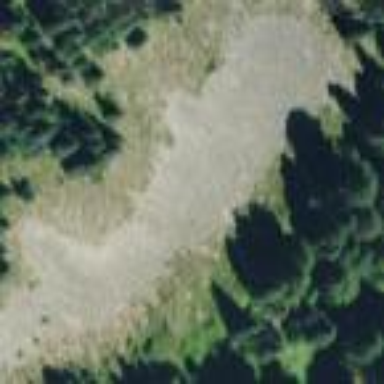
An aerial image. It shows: Natural scree.